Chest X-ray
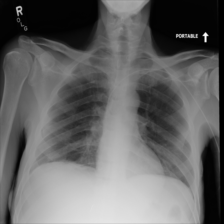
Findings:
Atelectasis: negative
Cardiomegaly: negative
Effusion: negative
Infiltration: negative
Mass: negative
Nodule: negative
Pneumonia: negative
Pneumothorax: negative
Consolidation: negative
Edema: negative
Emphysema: negative
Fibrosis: negative
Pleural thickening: negative
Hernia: negative